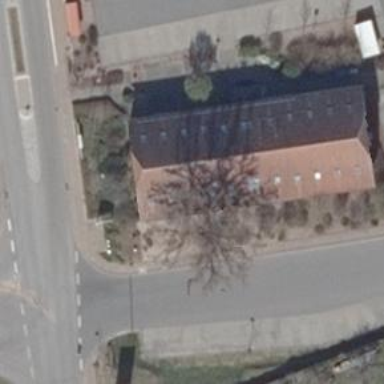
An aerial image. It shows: Town hall building with half-hipped roof made of roof tiles.